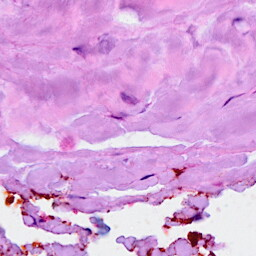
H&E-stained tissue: Breast